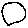
Label: circle